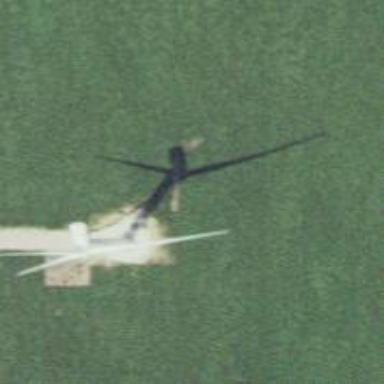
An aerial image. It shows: Wind generator with horizontal axis. The generator is wind turbine.